Question: I'm currently facing huge problem i.e I'm showing Image and some text in a image the problem is when I change content property of button from code, my image disappears and only assigned text is shown, I wan to retain image and just wann change the text, Any suggetions how to handle it
'''
<Button x:Name="btnPrescan" Margin="8" Grid.Column="2" Click="btnPrescan_Click">
<StackPanel Orientation="Horizontal">
<Image Source="Icons\Scan_Start_Icon.png" Height="14" Width="23"/>
<TextBlock x:Name="tbButtonText" Text=" Prescan"/>
</StackPanel>
</Button>
'''
and button looks something like this

Thanks
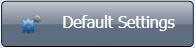
Answer: Bind the text to a backing property on your UserControl:
'''
<Button x:Name="btnPrescan" Margin="8" Grid.Column="2" Click="btnPrescan_Click">
<StackPanel Orientation="Horizontal">
<Image Source="Icons\Scan_Start_Icon.png" Height="14" Width="23"/>
<!-- assumes DataContext is set appropriately -->
<TextBlock Text="{Binding ButtonText}"/>
</StackPanel>
</Button>
'''
Then just change the backing property:
'''
this.ButtonText = "New button text";
'''